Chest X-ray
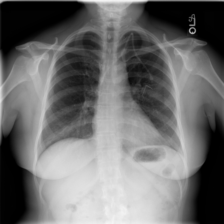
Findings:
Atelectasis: negative
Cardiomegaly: negative
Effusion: negative
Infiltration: negative
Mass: negative
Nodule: negative
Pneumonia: negative
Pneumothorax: negative
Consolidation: negative
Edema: negative
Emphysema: negative
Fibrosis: negative
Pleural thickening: negative
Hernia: negative